Question: I have users who login via the Twitter API and want to see if the users have been verified with the blue checkmark.

Is this data exposed? How can I get access to this value? I'm using C# but this question really relates to REST
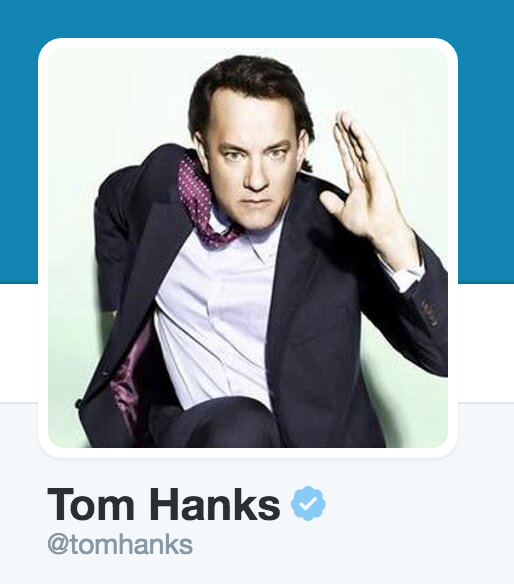
Answer: Indeed your question is related to the REST API and not to the platform. The field you are looking for is called "verified". You can get it for a user request, e.g. <URL>.
A full description of the object can be found <URL>.
Hope it helps.